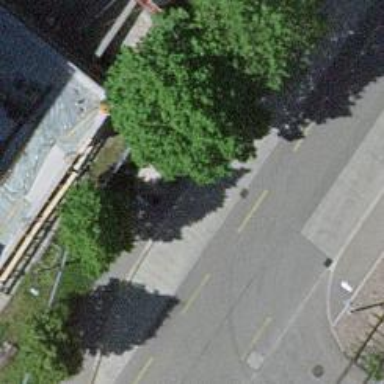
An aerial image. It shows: Bus stop with platform for public transport.